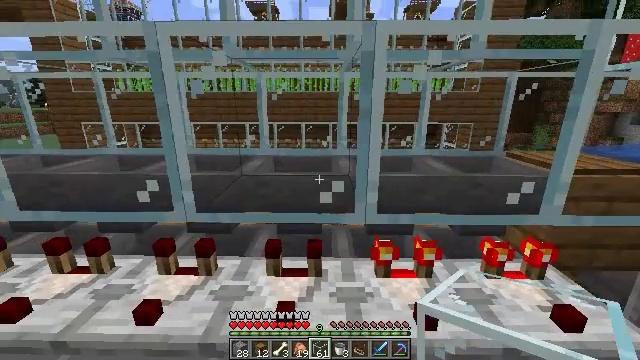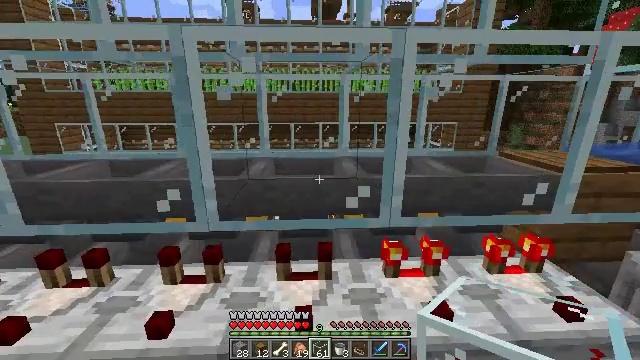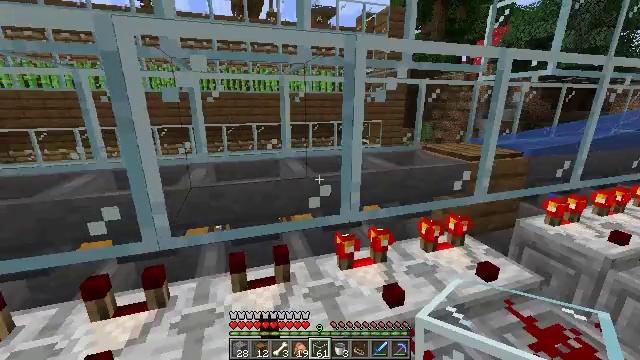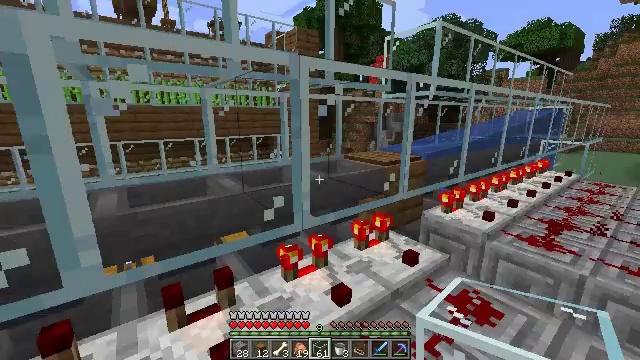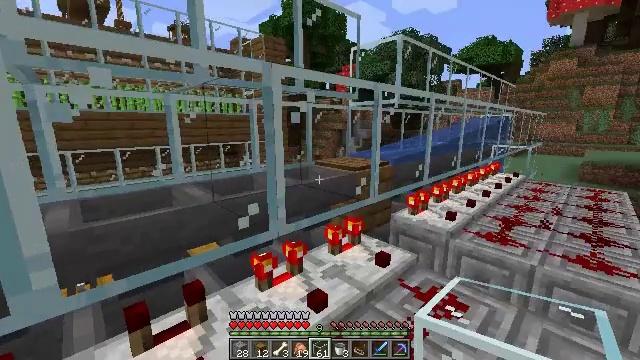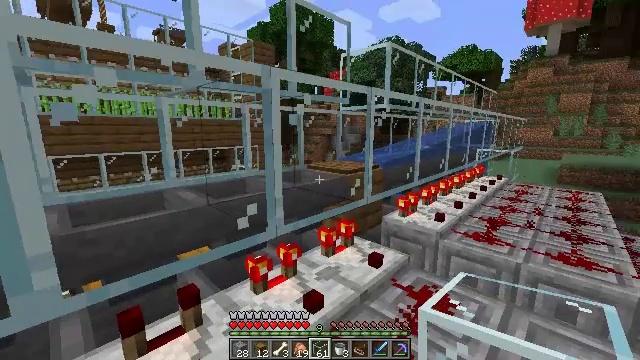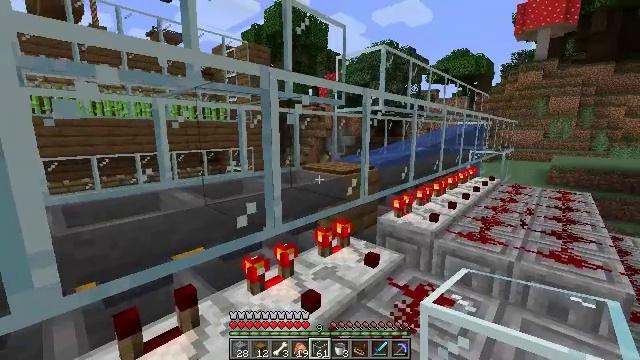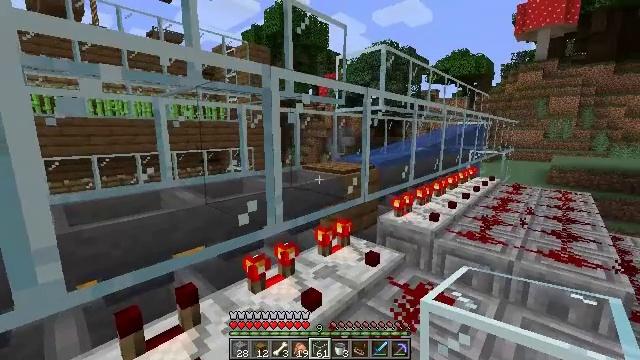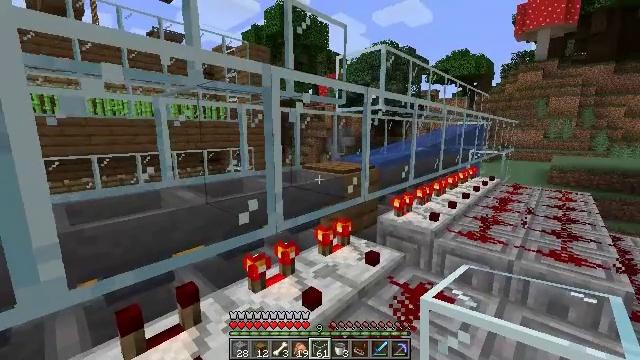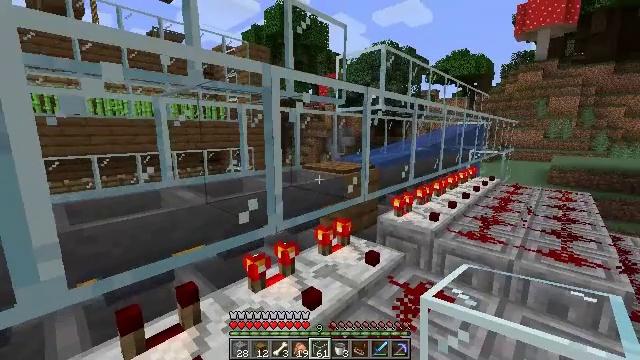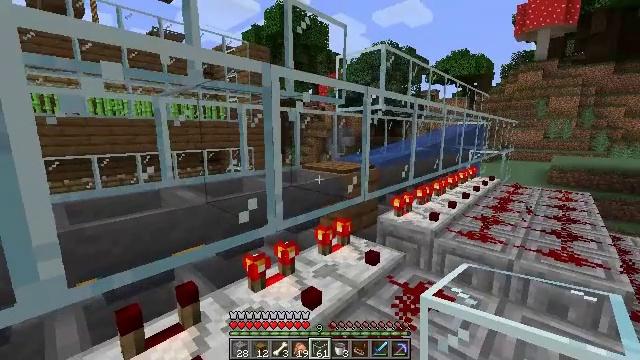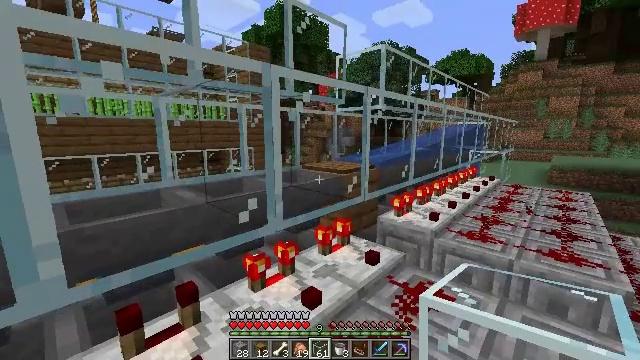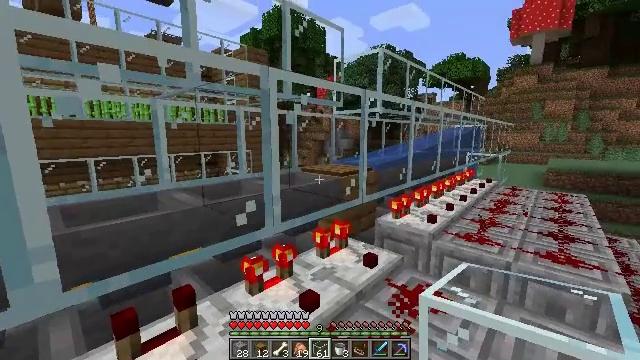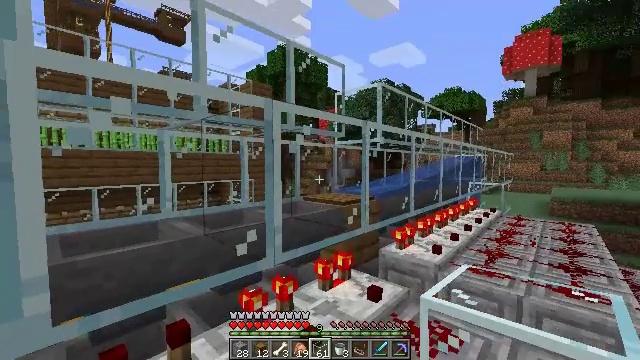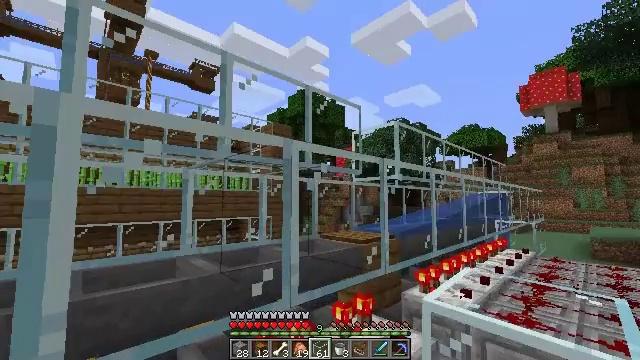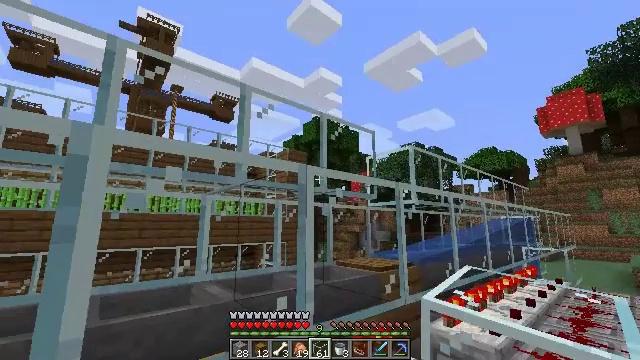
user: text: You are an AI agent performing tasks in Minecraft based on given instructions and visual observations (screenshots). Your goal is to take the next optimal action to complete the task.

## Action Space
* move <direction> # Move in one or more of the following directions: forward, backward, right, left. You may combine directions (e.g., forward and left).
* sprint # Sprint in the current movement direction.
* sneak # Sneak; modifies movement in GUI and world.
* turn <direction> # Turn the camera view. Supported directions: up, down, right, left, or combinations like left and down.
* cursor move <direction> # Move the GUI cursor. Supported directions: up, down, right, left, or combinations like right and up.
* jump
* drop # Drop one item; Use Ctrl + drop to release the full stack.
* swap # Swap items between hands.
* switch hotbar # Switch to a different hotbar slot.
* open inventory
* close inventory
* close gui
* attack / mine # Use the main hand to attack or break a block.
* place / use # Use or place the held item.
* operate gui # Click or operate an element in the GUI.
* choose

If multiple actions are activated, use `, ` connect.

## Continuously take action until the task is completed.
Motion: motion action
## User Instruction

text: Break the gravel block.
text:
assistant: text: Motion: move left, turn right
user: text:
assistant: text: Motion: move left, turn right
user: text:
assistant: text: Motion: turn right and up
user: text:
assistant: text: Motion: turn right and up
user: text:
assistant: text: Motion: turn right and up
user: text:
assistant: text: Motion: turn right
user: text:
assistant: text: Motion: no_op
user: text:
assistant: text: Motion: no_op
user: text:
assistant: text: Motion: no_op
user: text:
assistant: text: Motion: no_op
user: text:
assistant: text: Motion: no_op
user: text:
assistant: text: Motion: no_op
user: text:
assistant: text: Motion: turn up
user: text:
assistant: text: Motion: turn left and up
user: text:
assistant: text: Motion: turn left and up
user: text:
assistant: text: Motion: turn up
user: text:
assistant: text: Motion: no_op
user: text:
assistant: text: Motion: no_op
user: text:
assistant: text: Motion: no_op
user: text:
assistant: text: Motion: no_op
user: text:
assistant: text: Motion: no_op
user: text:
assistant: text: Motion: no_op
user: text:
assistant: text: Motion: turn left
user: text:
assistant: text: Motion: turn left and down
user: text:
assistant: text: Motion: turn left
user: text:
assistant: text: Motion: no_op
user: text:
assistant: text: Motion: turn right and down
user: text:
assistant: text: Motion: turn right and down
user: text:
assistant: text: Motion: turn right
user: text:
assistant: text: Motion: turn right